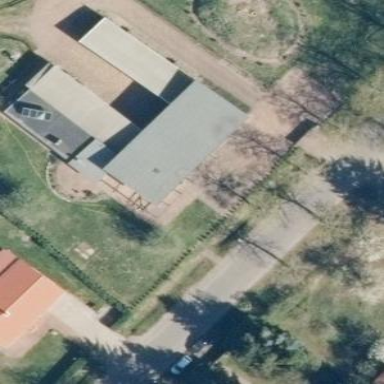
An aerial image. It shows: House with skillion roof shape.